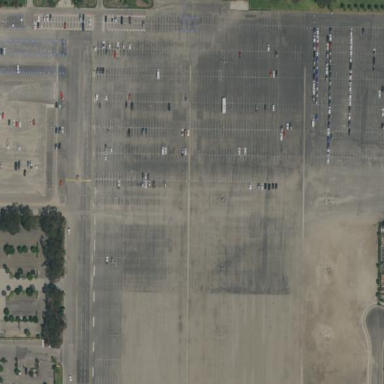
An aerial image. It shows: Parking area with surface.